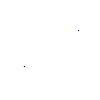
Particle: proton